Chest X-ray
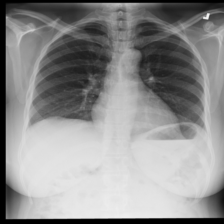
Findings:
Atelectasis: negative
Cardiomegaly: negative
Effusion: negative
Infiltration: positive
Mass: negative
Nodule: negative
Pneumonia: negative
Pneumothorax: negative
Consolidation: negative
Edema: negative
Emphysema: negative
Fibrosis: negative
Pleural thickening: negative
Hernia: negative